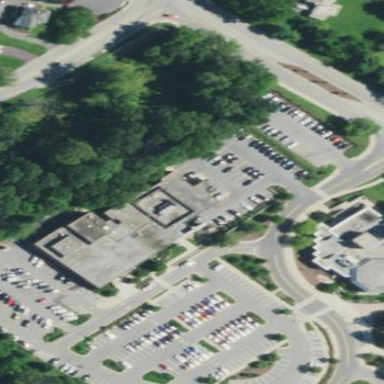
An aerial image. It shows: Public building.